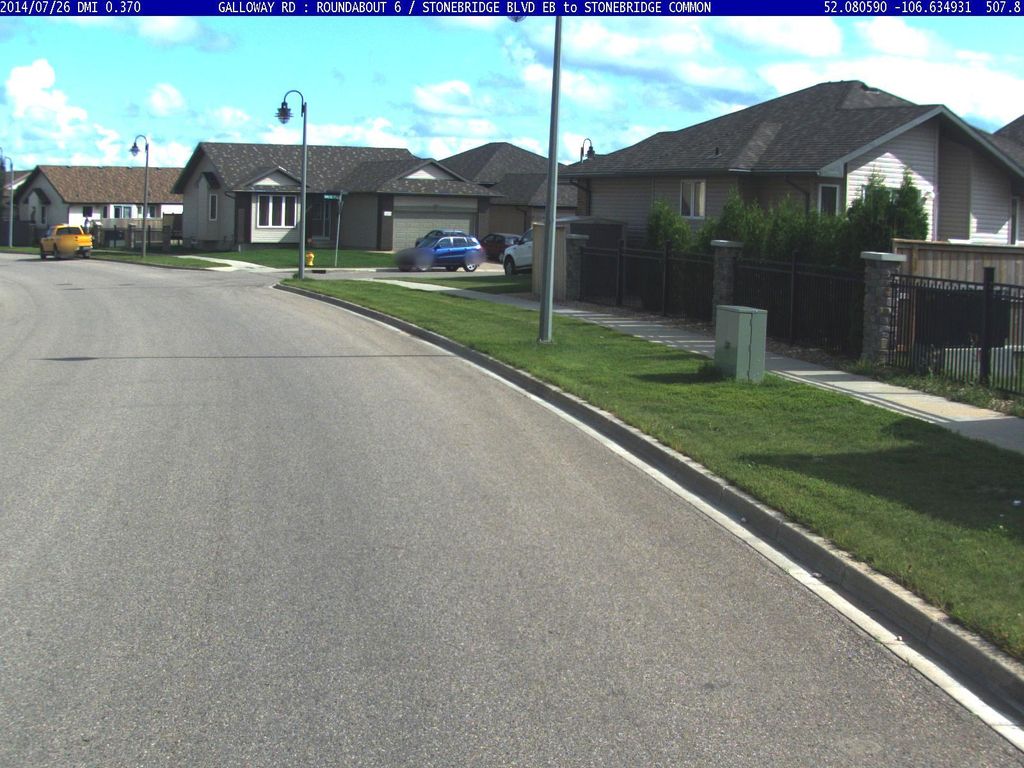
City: saskatoon